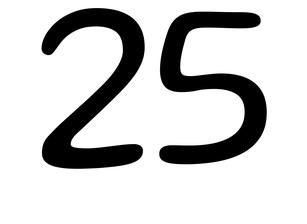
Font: Gluten_Light